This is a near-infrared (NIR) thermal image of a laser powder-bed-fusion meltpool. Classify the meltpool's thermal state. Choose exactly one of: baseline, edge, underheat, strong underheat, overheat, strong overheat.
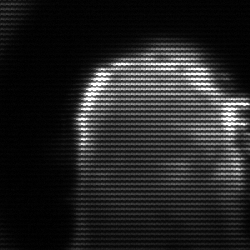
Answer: baseline